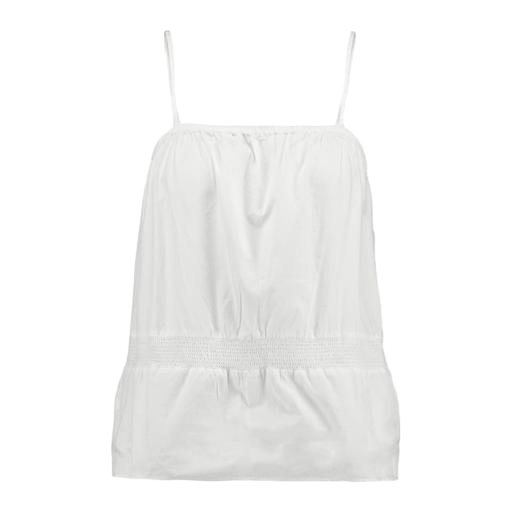
white cami, white ellie swing cami, white women's layered cami, white background